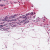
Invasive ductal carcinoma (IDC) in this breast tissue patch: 0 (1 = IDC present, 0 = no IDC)